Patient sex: M
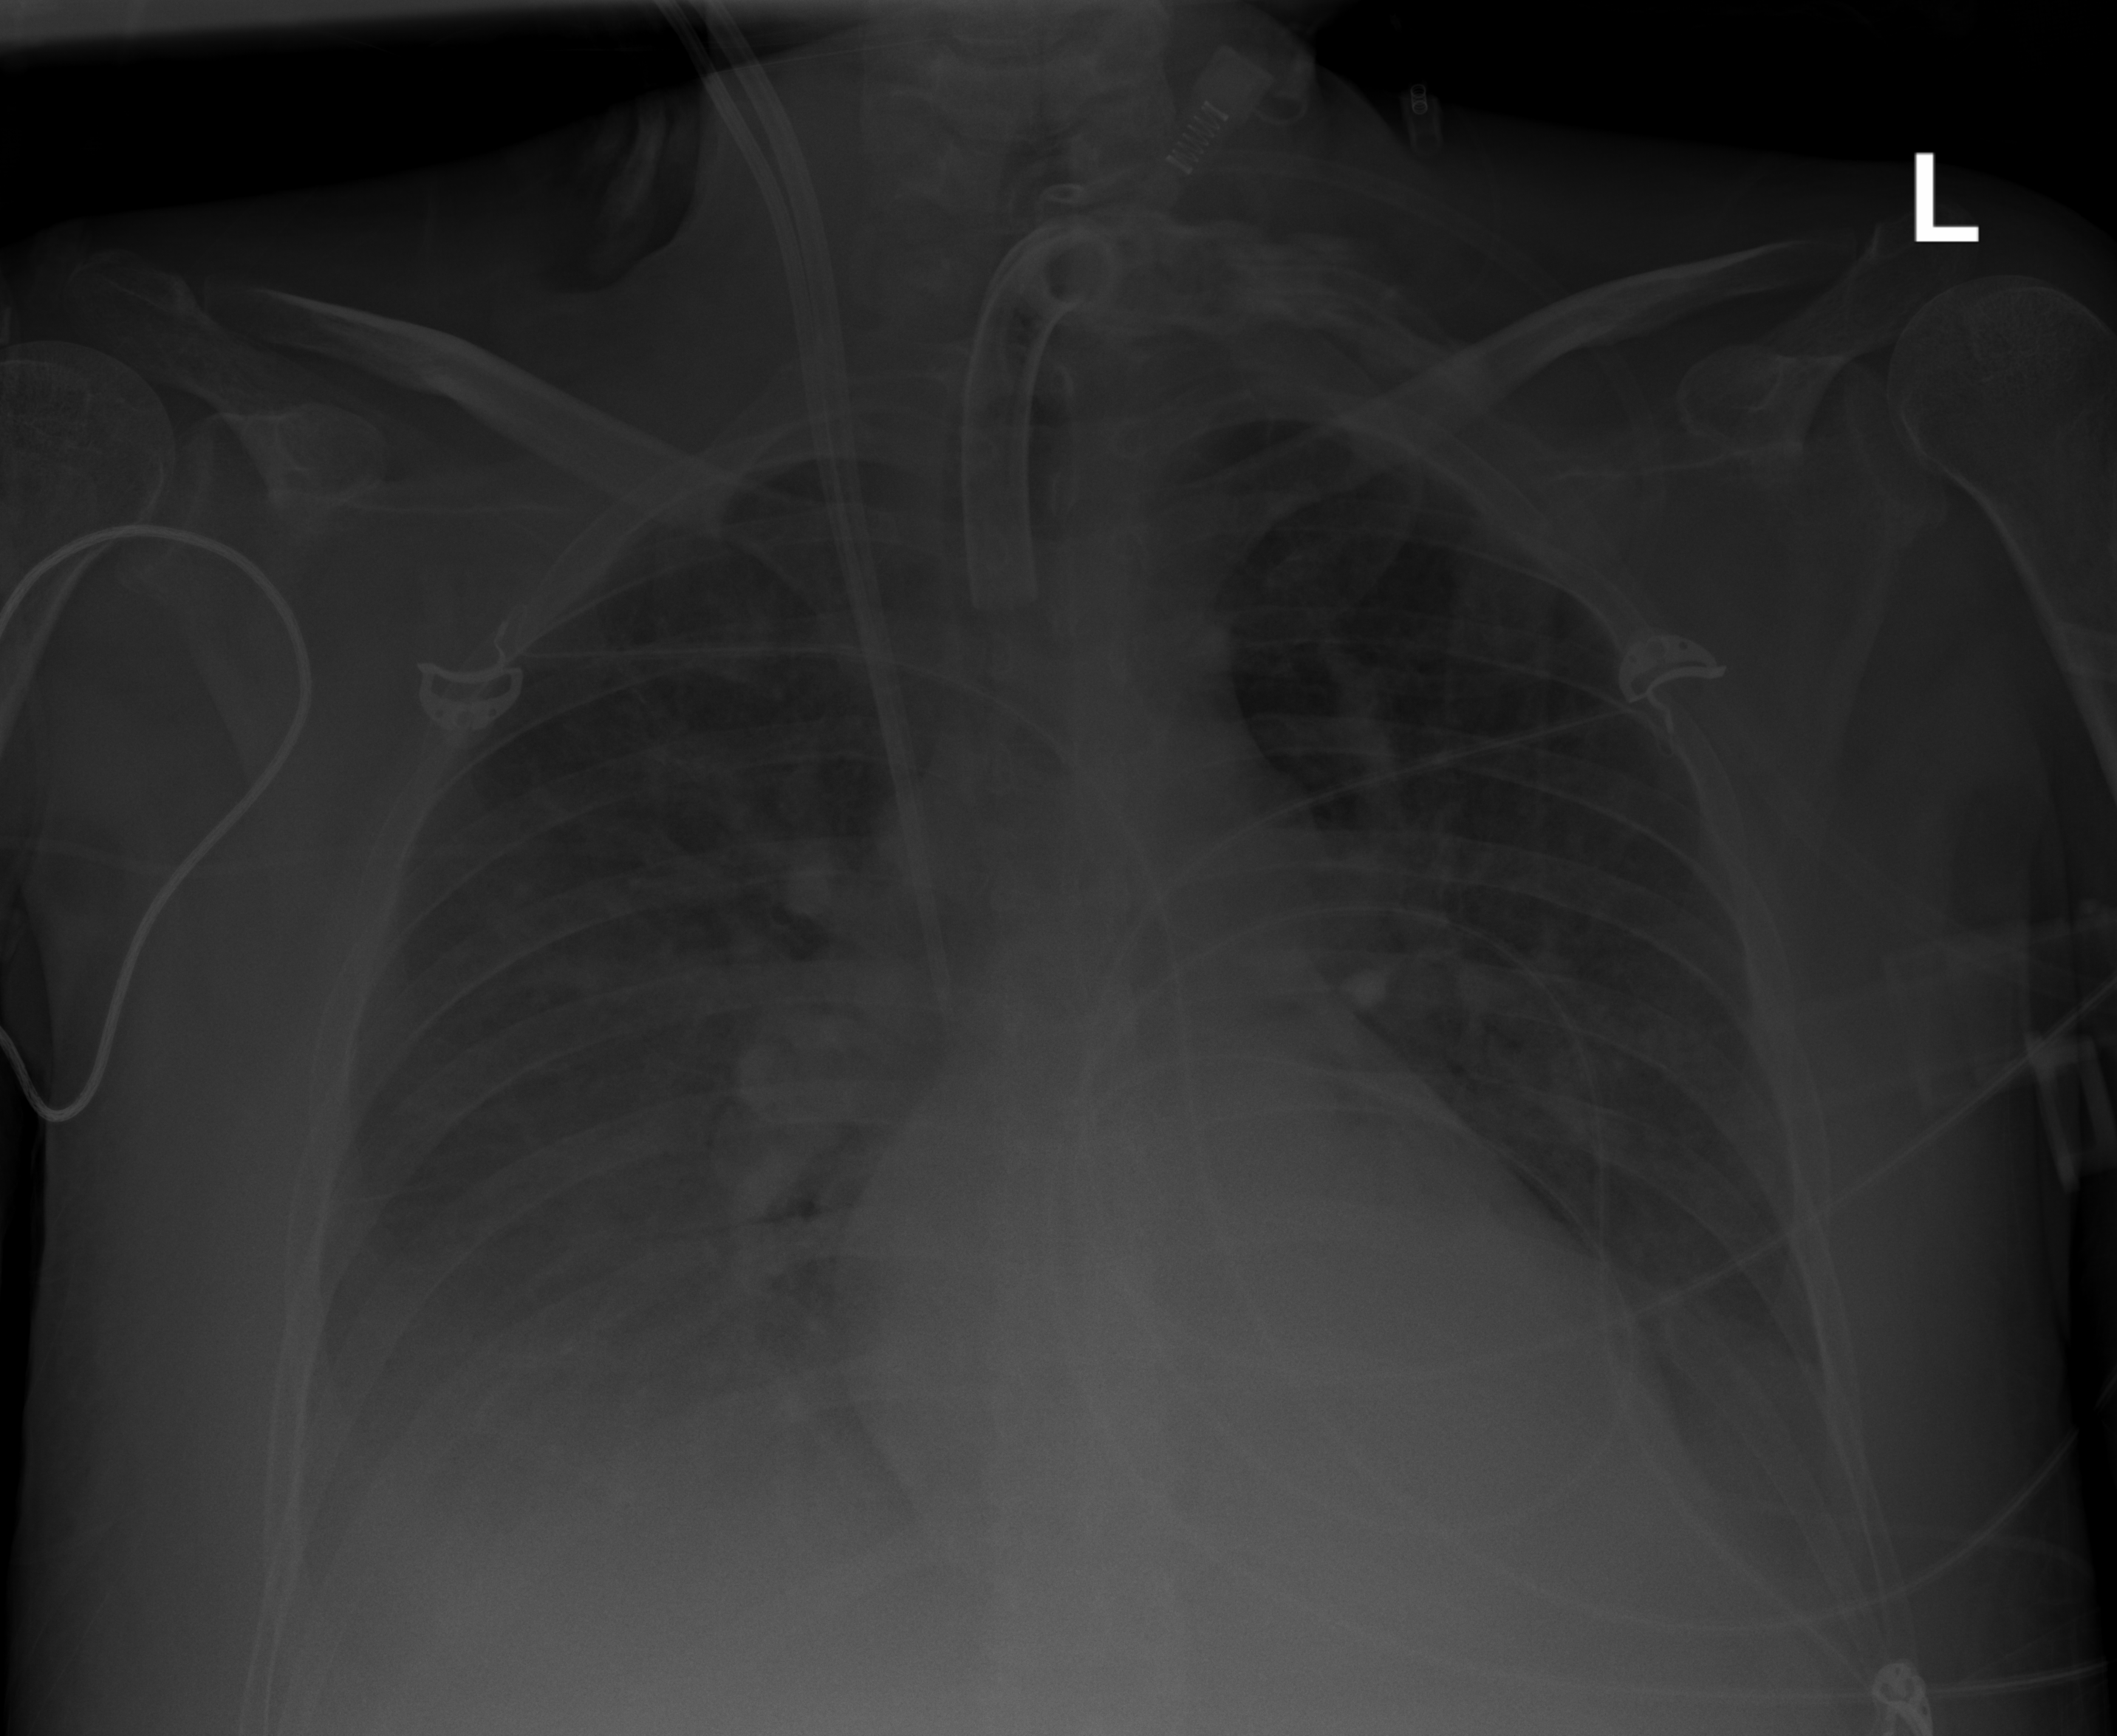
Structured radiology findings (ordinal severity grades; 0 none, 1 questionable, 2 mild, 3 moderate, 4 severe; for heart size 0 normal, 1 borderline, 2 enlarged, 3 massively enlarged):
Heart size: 1
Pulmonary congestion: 2
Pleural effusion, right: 3
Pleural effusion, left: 2
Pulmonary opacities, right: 3
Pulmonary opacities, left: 2
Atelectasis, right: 3
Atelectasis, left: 2